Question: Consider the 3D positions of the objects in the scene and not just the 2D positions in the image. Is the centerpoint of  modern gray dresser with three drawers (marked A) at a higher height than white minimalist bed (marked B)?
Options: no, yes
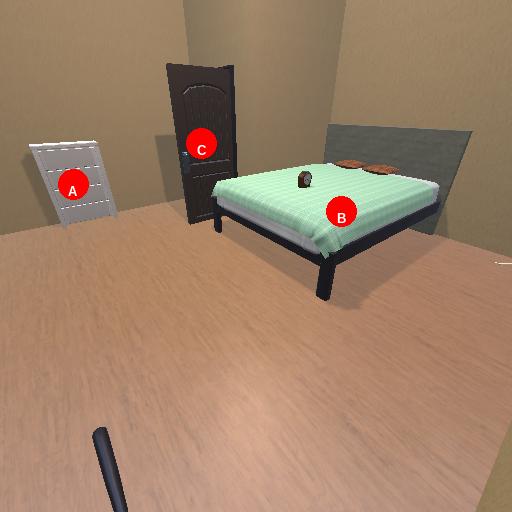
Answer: no